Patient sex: M
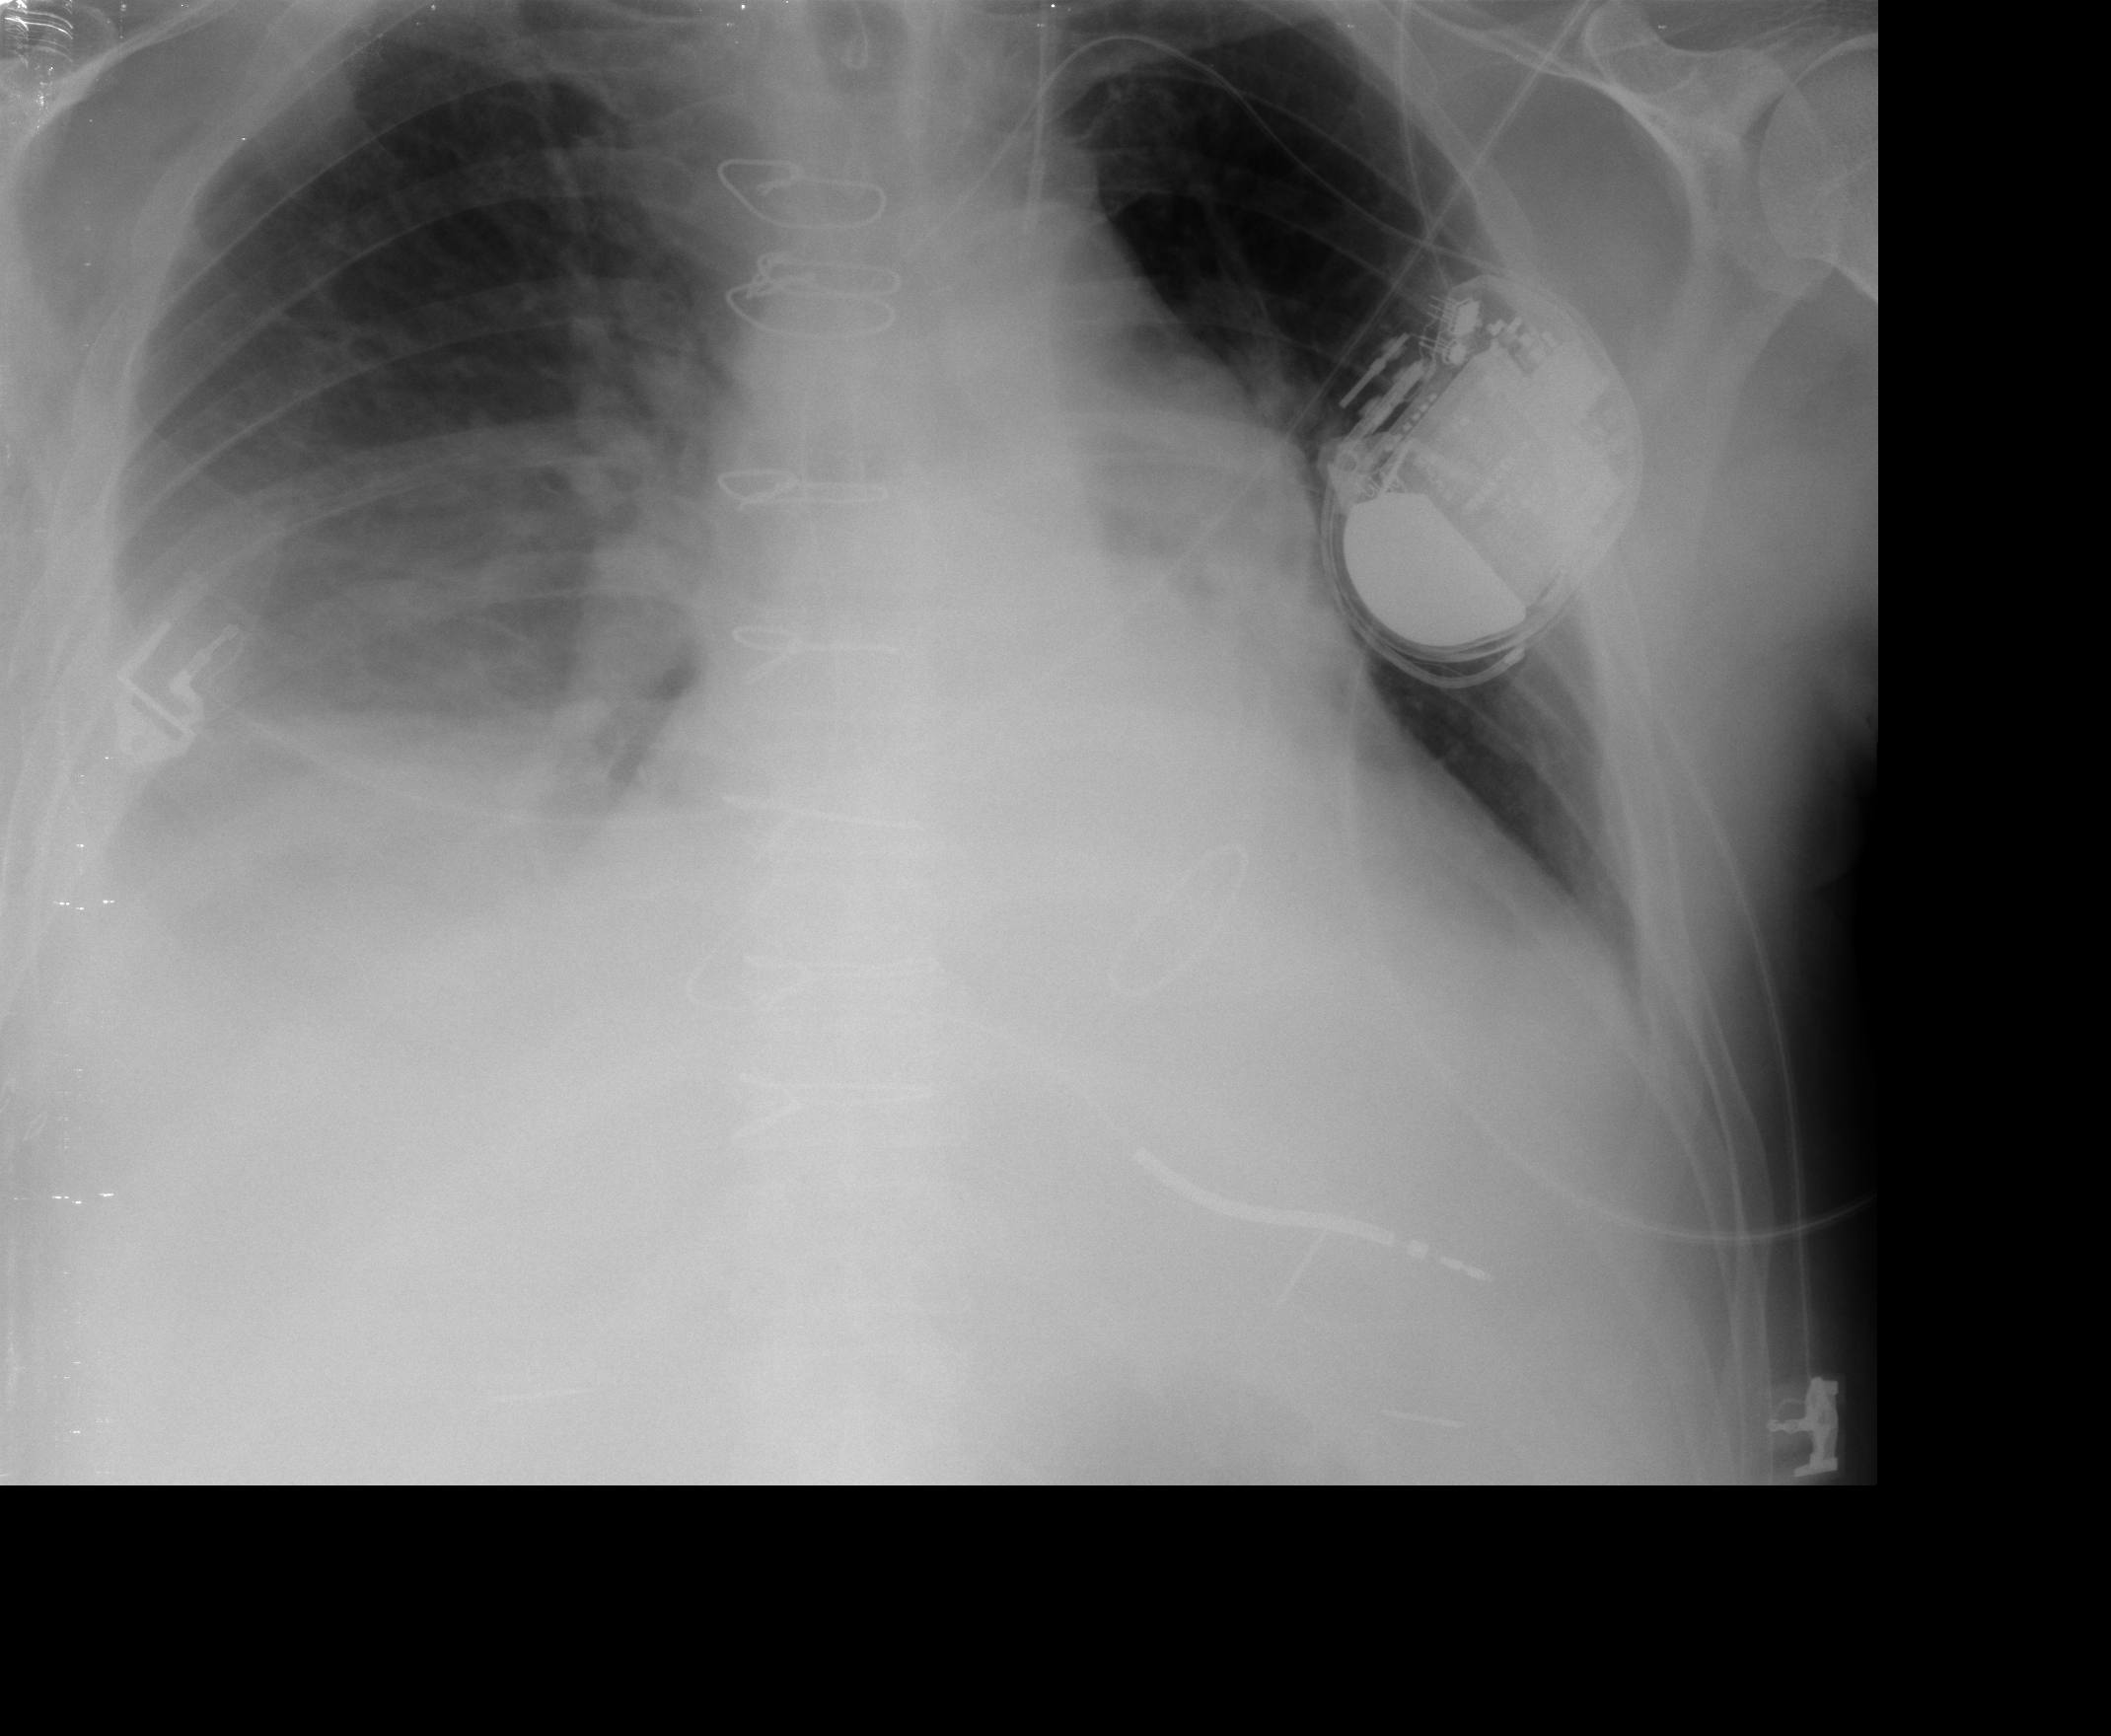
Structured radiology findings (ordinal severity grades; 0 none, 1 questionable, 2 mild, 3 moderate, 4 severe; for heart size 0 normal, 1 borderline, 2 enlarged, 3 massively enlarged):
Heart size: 2
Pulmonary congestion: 2
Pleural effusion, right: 3
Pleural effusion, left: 1
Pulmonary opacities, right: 1
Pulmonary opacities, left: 0
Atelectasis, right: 3
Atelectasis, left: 2